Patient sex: M
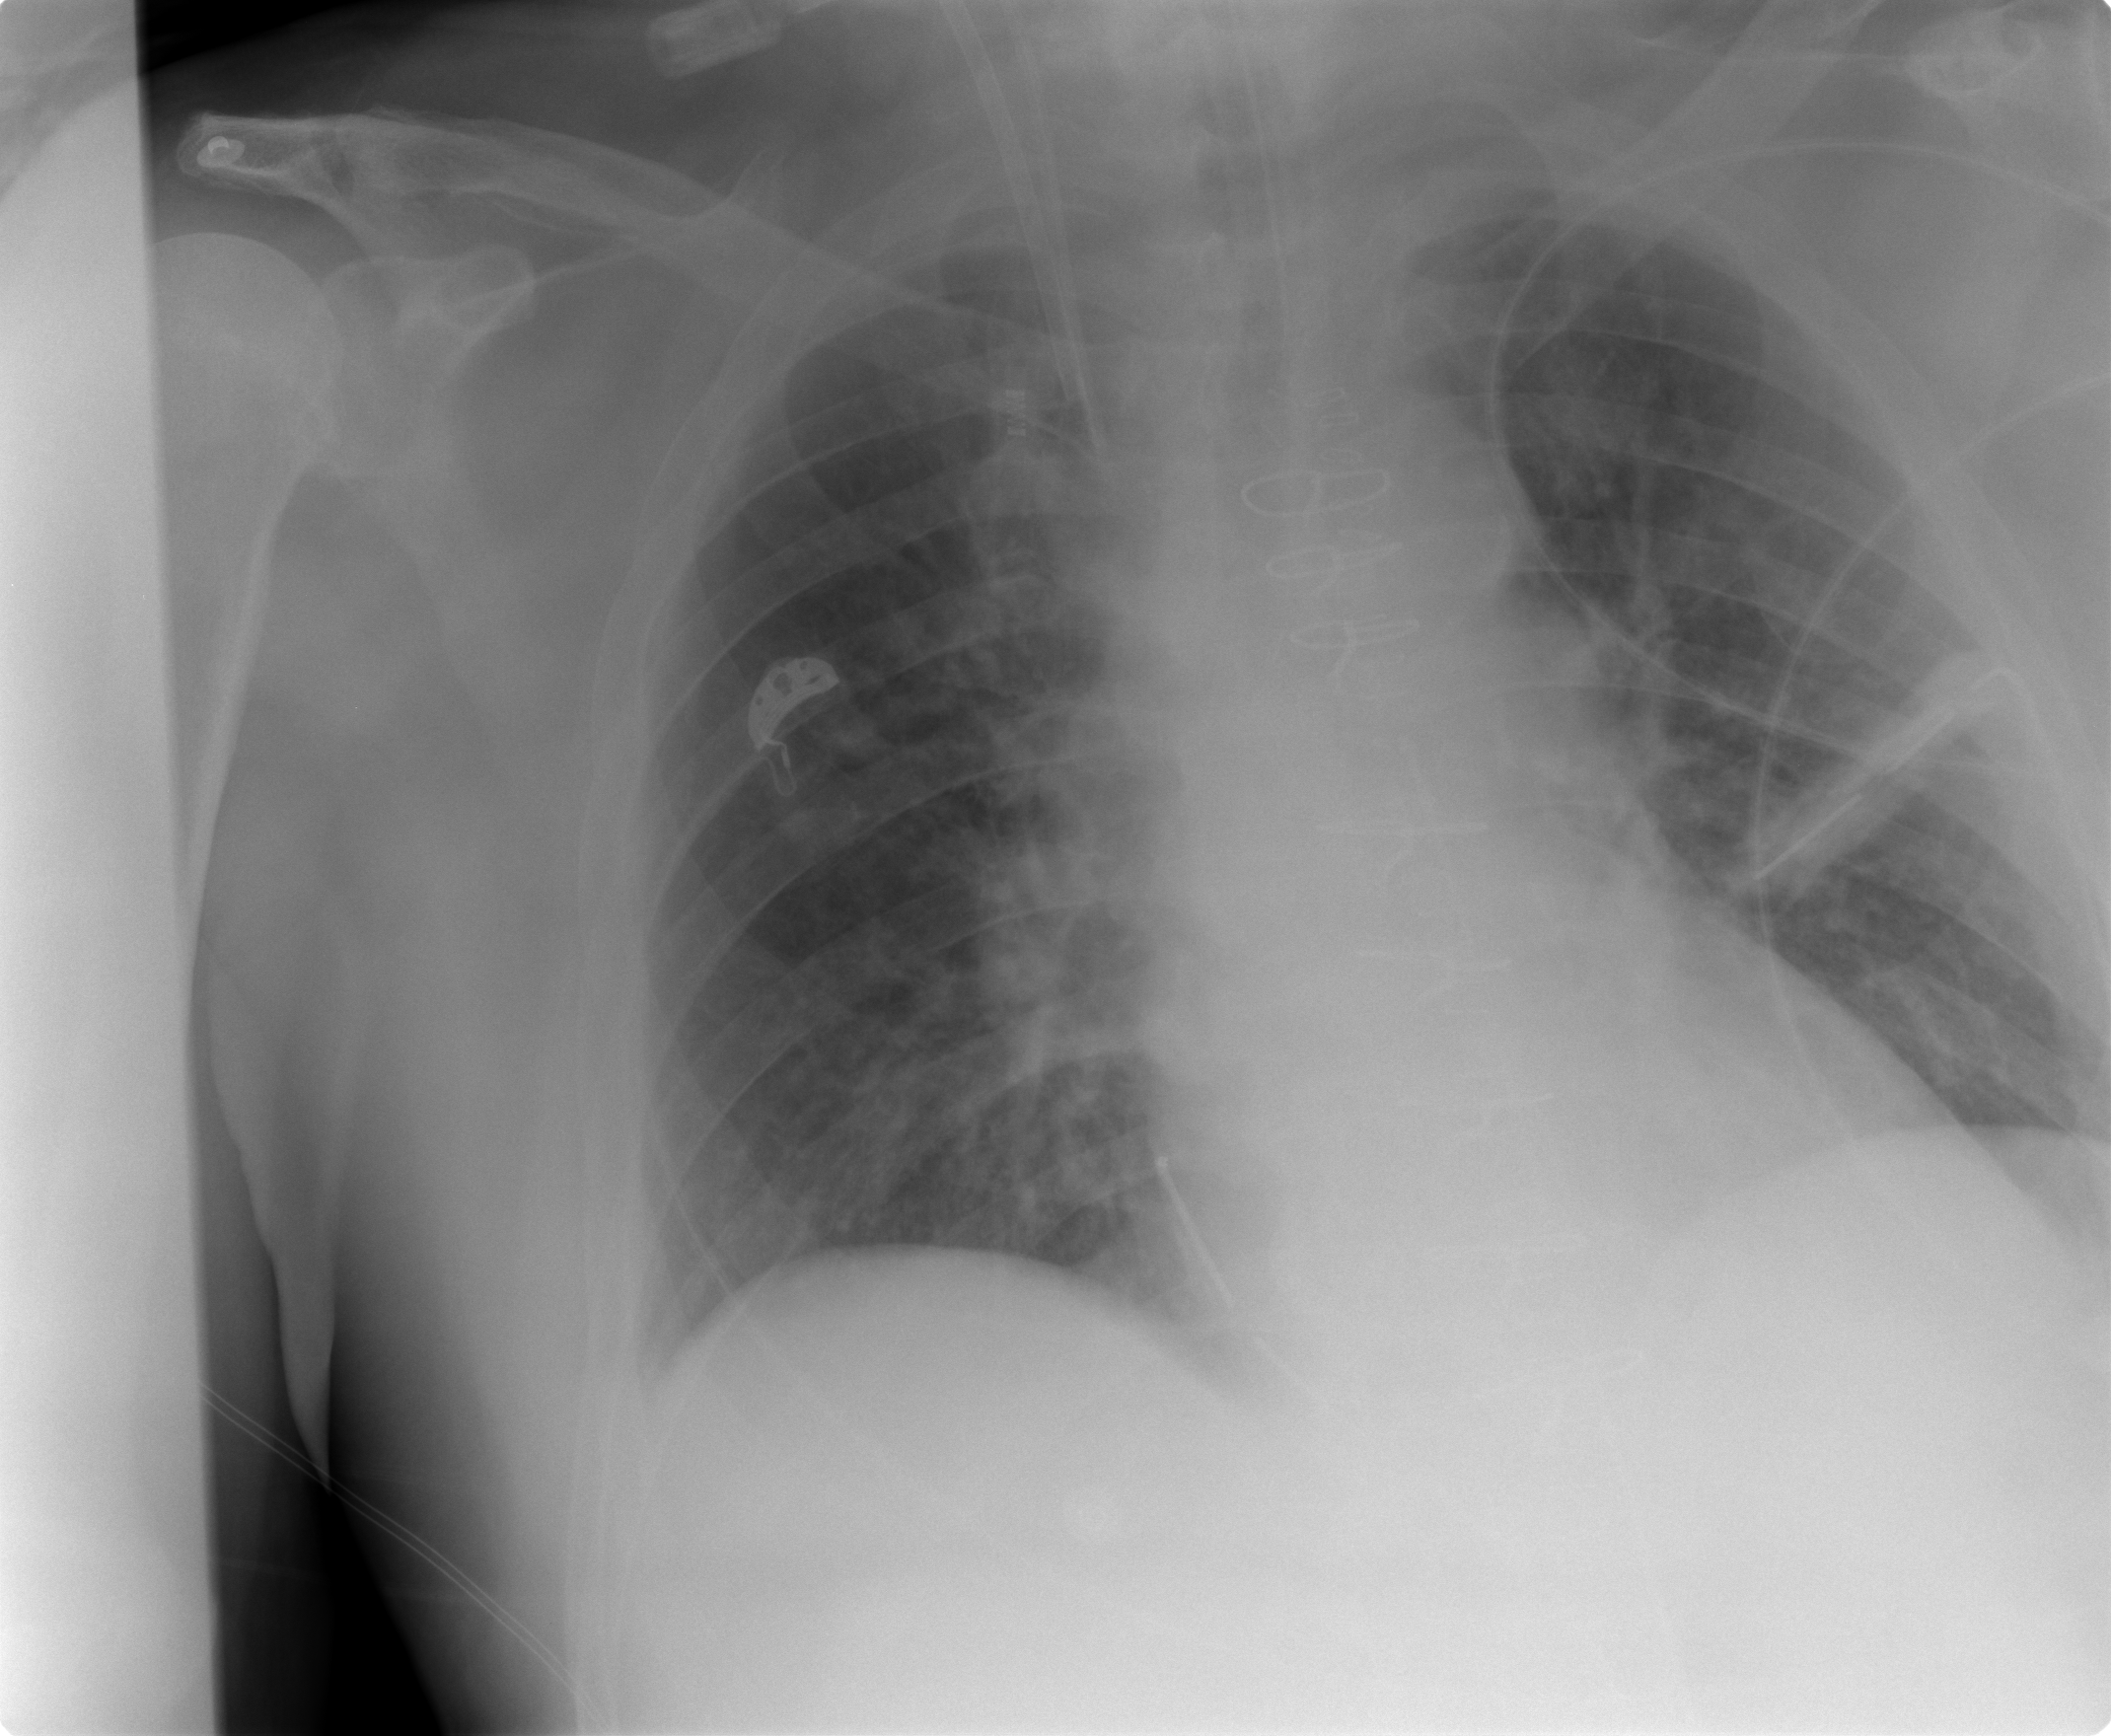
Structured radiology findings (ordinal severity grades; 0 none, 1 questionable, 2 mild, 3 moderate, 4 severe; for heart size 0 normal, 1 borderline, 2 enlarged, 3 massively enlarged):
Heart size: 0
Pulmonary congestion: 1
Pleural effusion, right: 0
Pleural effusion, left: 0
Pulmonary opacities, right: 0
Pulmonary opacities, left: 0
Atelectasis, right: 0
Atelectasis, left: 0